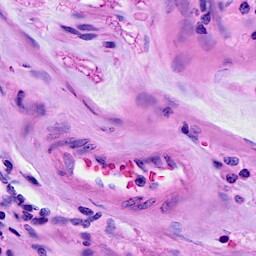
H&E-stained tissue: Breast